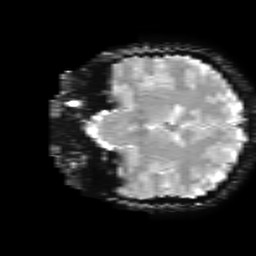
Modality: T2starw
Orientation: coronal
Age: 41
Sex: female
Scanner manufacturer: ge
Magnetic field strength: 3 T
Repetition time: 0.65 s
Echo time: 0.02 s